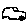
Label: car